Question: This is my 'DialPlot' class:
'''
public class Demo {
private DefaultValueDataset dataset = new DefaultValueDataset(0);
private ChartPanel buildDialPlot(int minimumValue=0,int maximumValue,int majorTickGap) {
DialPlot plot = new DialPlot(dataset);
plot.setDialFrame(new StandardDialFrame());
plot.addLayer(new DialValueIndicator(0));
plot.addLayer(new DialPointer.Pointer());
int redLine =maximumValue / 5 + 10;
plot.addLayer(new StandardDialRange(maximumValue, redLine, Color.blue));
plot.addLayer(new StandardDialRange(redLine, minimumValue, Color.red));
StandardDialScale scale = new StandardDialScale(minimumValue,
maximumValue, -120, -300, majorTickGap, majorTickGap - 1);
scale.setTickRadius(0.88);
scale.setTickLabelOffset(0.20);
scale.setTickLabelsVisible(false);
plot.addScale(0, scale);
return new ChartPanel(new JFreeChart(plot)) {
@Override
public Dimension getPreferredSize() {
return new Dimension(300, 300);
}
};
}
}
'''
This is my 'JFrame' GUI class
'''
public class NewJFrame extends javax.swing.JFrame {
Demo d=new Demo();
int minimumValue=0;
int maximumValue=100;
int majorTickGap=1;
public NewJFrame() {
initComponents();
d.buildDialPlot(minimumValue,maximumValue,majorTickGap);
this.pack();
this.setLocationRelativeTo(null);
}
'''
I also added it in 'JFrame' GUI class like this:
'''
this.add(d.buildDialPlot(minimumValue,maximumValue,majorTickGap));
'''
It shows the same result empty 'JFrame'.
Anyone knows what's my mistake?

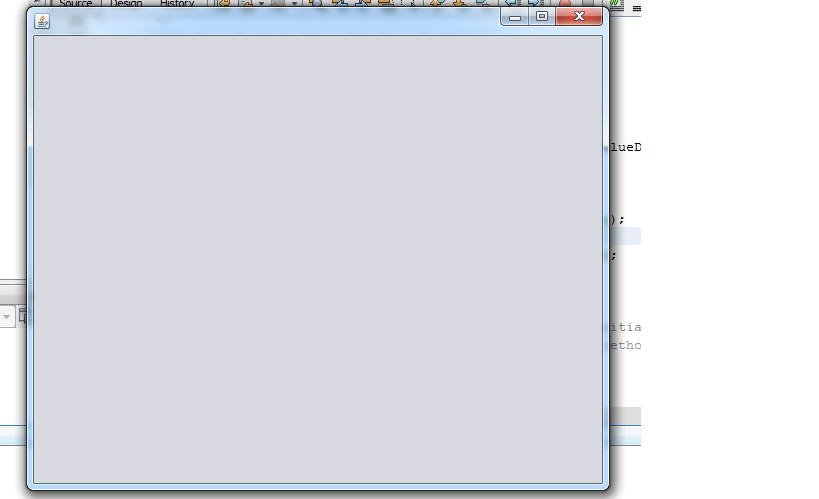
Answer: Art a minimum, you need to 'add()' the 'ChartPanel' returned by 'buildDialPlot()' to the 'JFrame'. A complete example is shown <URL>.
'''
public NewJFrame() {
initComponents();
ChartPanel cp = d.buildDialPlot(minimumValue, maximumValue, majorTickGap);
this.add(cp);
this.pack();
this.setLocationRelativeTo(null);
}
'''
Addendum: Using the approach suggested <URL>, the example below adds your 'Demo' to a locally declared 'JFrame'.
<URL>
As tested:
'''
import java.awt.Color;
import java.awt.Dimension;
import java.awt.EventQueue;
import javax.swing.JFrame;
import org.jfree.chart.ChartPanel;
import org.jfree.chart.JFreeChart;
import org.jfree.chart.plot.dial.DialPlot;
import org.jfree.chart.plot.dial.DialPointer;
import org.jfree.chart.plot.dial.DialValueIndicator;
import org.jfree.chart.plot.dial.StandardDialFrame;
import org.jfree.chart.plot.dial.StandardDialRange;
import org.jfree.chart.plot.dial.StandardDialScale;
import org.jfree.data.general.DefaultValueDataset;
/**
* @see https://stackoverflow.com/a/389<PHONE>
*/
public class Test {
private void display() {
JFrame f = new JFrame("Test");
f.setDefaultCloseOperation(JFrame.EXIT_ON_CLOSE);
Demo d = new Demo();
ChartPanel cp = d.buildDialPlot(0, 100, 10);
f.add(cp);
f.pack();
f.setLocationRelativeTo(null);
f.setVisible(true);
}
private static class Demo {
private DefaultValueDataset dataset = new DefaultValueDataset(0);
private ChartPanel buildDialPlot(int minimumValue, int maximumValue, int majorTickGap) {
DialPlot plot = new DialPlot(dataset);
plot.setDialFrame(new StandardDialFrame());
plot.addLayer(new DialValueIndicator(0));
plot.addLayer(new DialPointer.Pointer());
int redLine = maximumValue / 5 + 10;
plot.addLayer(new StandardDialRange(maximumValue, redLine, Color.blue));
plot.addLayer(new StandardDialRange(redLine, minimumValue, Color.red));
StandardDialScale scale = new StandardDialScale(minimumValue,
maximumValue, -120, -300, majorTickGap, majorTickGap - 1);
scale.setTickRadius(0.88);
scale.setTickLabelOffset(0.20);
scale.setTickLabelsVisible(false);
plot.addScale(0, scale);
return new ChartPanel(new JFreeChart(plot)) {
@Override
public Dimension getPreferredSize() {
return new Dimension(300, 300);
}
};
}
}
public static void main(String[] args) {
EventQueue.invokeLater(new Test()::display);
}
}
'''